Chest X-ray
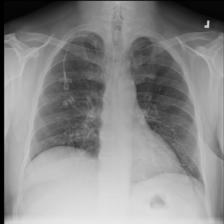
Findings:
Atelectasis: negative
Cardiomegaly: negative
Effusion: negative
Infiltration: negative
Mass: negative
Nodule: negative
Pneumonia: negative
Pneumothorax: negative
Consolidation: negative
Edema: negative
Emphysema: negative
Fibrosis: negative
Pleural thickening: negative
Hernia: negative